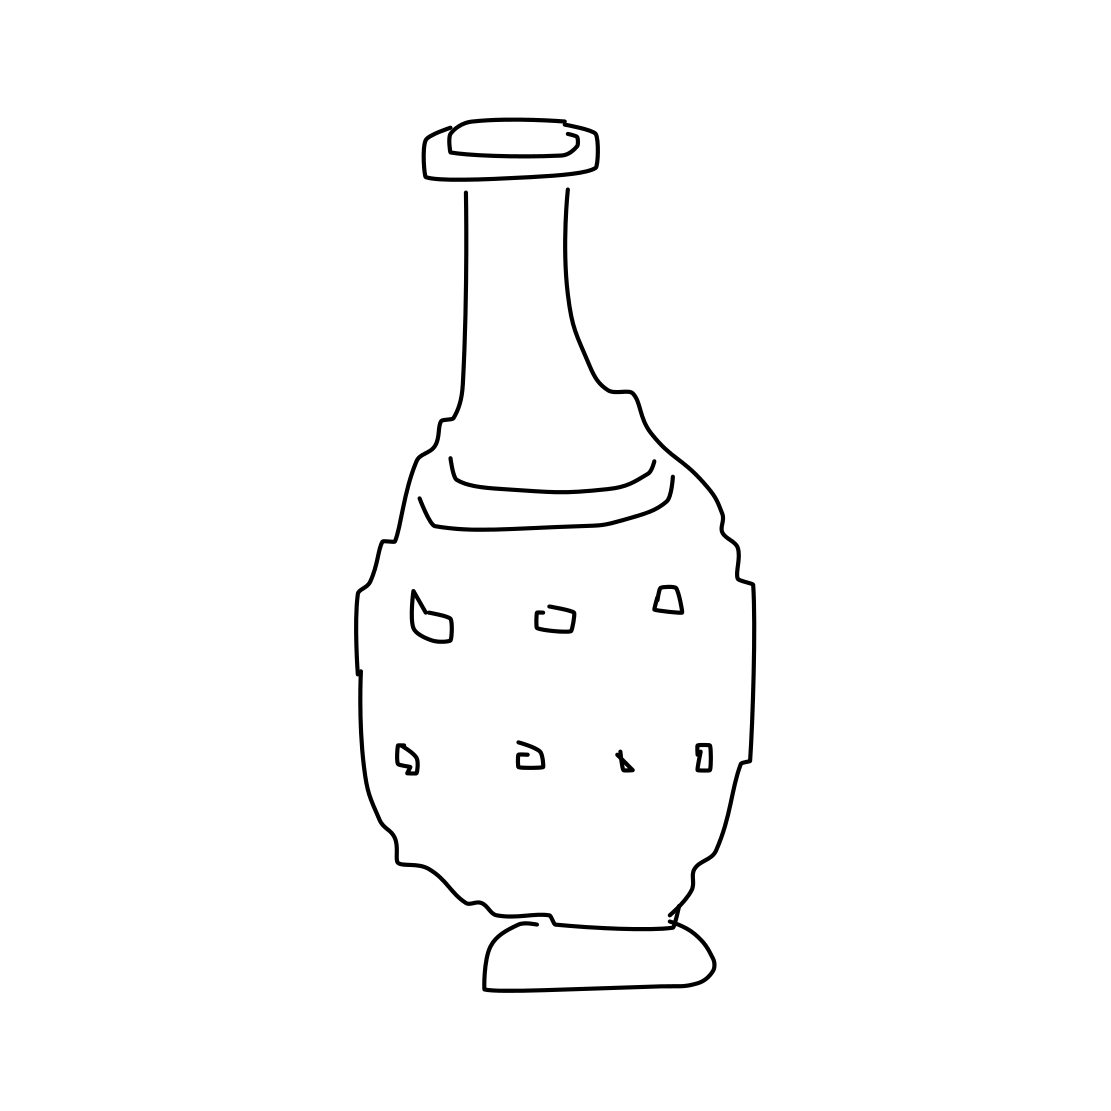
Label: vase